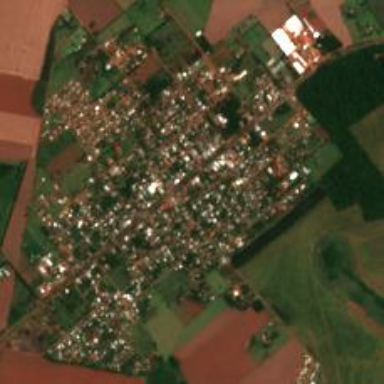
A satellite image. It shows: Town.